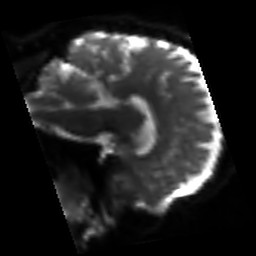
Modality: sbref
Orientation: sagittal
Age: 70
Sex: male
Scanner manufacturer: siemens
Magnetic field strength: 3 T
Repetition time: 3.2 s
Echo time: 0.081 s